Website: macys
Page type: gifting
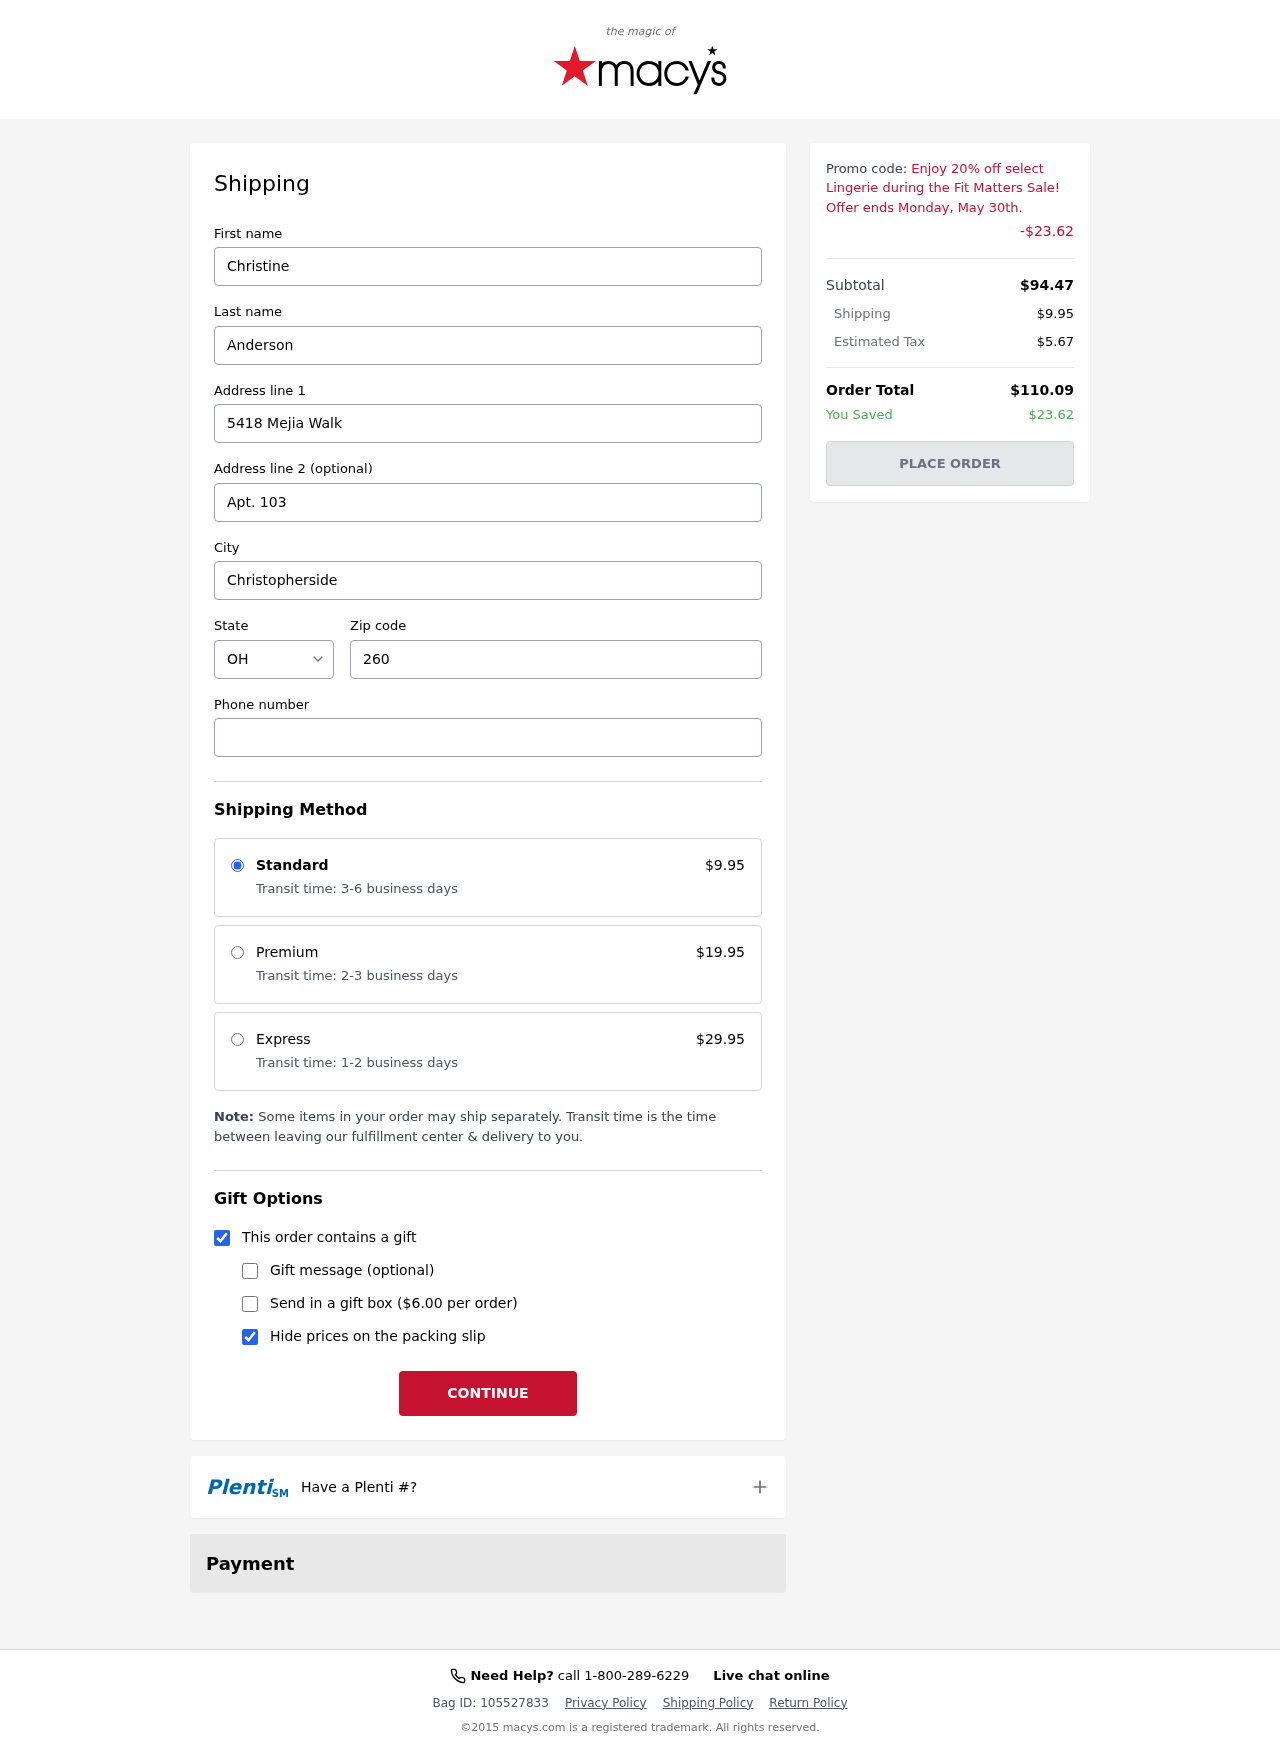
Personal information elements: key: PII_CITY
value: Christopherside
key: PII_FIRSTNAME
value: Christine
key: PII_LASTNAME
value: Anderson
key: PII_PHONE
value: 6766364437
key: PII_POSTCODE
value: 26047
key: PII_STATE_ABBR
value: OH
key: PII_STREET
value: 5418 Mejia Walk
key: PII_STREET2
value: Apt. 103
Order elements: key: ORDER_SHIPPING_COST
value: $9.95
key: ORDER_DISCOUNT
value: -$23.62
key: ORDER_SUBTOTAL
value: $94.47
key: ORDER_TAX
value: $5.67
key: ORDER_TOTAL
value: $110.09
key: ORDER_SAVINGS
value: $23.62